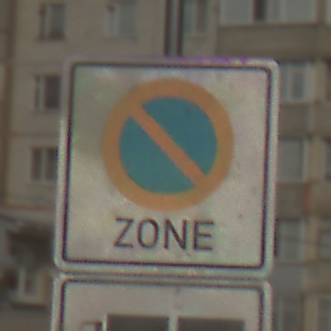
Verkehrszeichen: BeginnEingeschraenktesHalteverbotZone
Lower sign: HinweisDurchSinnbild16
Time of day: MorningAfternoon
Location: Outdoor (Urban)
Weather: PartlyCloudy
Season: NotSpecified
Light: Natural